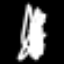
Label: pencil